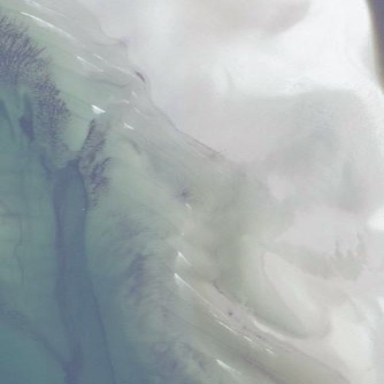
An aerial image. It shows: Sandy shoal with tidal effects.